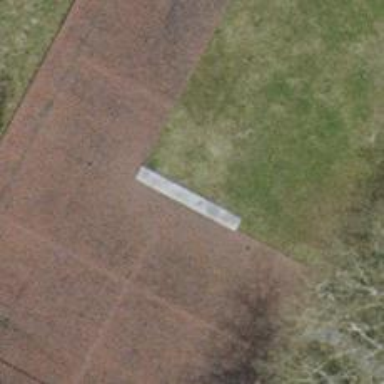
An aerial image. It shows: Concrete bench.